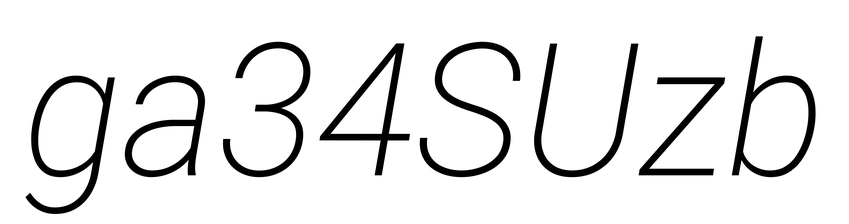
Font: Roboto-Italic_ExtraLight_Italic